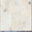
Piece: xx